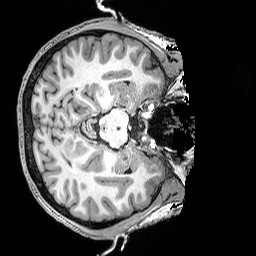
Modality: T1w
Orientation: axial
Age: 21
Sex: male